Question: I have made a for each loop to access numbers from a JSON array, the array will be dynamic and forever changing and so I have isolated the numbers inside a variable (the variable is inside the loop). My question is: How do I sum up the numbers that are in the variable.
I tried doing a for loop inside the loop but it didn't work.
it looks kind of like this:
'''
const arrayhours = Array.from(json_obj);
arrayhours.forEach(e=>{
const hours = parseFloat(e.hoursWorked);
console.log(hours); //returns for example 1.25 9 5 8 7 as seperate objects.
});
'''

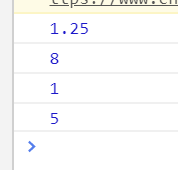
Answer: You can use 'Array.reduce()' for getting sum of numbers in an array.
'''
const arrayhours = Array.from(json_obj);
arrayhours.forEach(e=>{
const hours = parseFloat(e.hoursWorked);
console.log(hours); //returns for example 1.25 9 5 8 7 as seperate objects.
});
const sum = arrayhours.reduce((acc, val) => acc + parseFloat(val.hoursWorked), 0)
'''